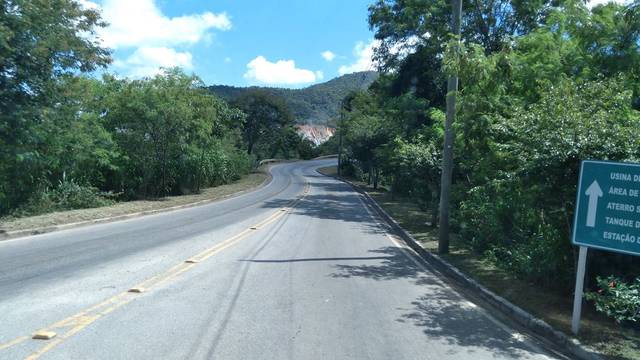
Region: Brazil
Coordinates: -19.862, -43.852